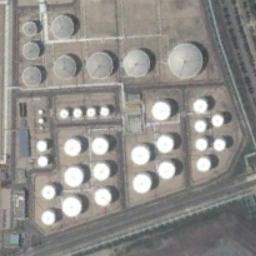
Label: storage tanks